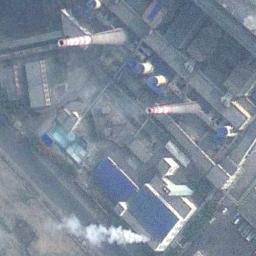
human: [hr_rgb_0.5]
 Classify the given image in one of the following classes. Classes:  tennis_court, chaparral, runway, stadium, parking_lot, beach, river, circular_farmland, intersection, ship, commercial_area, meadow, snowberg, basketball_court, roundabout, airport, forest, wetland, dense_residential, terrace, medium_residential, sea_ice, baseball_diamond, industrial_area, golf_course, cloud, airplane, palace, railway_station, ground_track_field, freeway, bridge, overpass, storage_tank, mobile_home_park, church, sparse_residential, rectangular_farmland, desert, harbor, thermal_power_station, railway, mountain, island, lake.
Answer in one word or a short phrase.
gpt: thermal_power_station